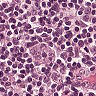
Metastatic tissue present: no